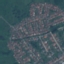
Land use / land cover class: Residential